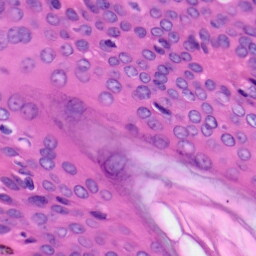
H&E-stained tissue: Skin